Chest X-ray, AP view. Patient: 48 years old, sex F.
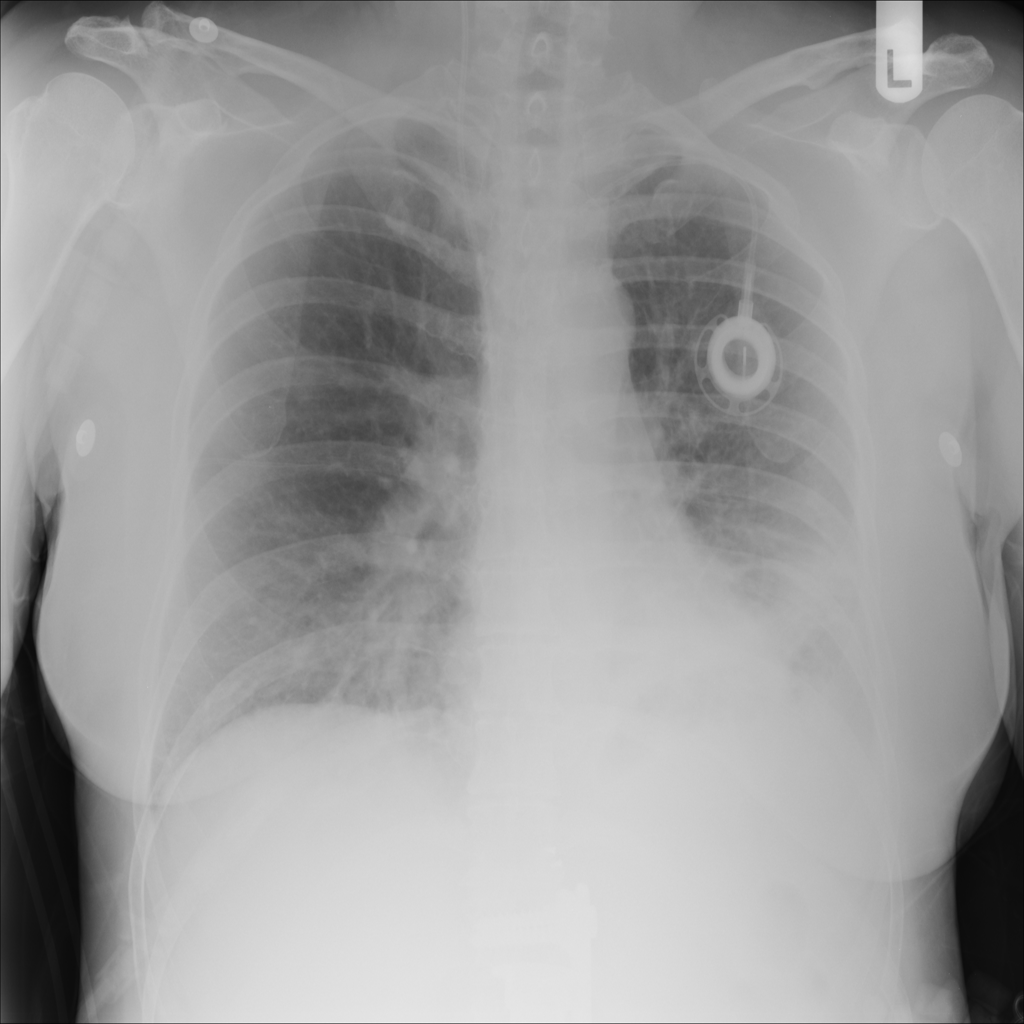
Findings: No Finding